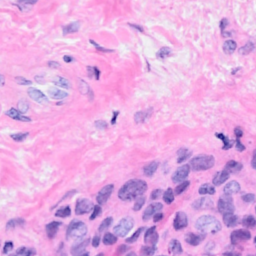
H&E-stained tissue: Breast